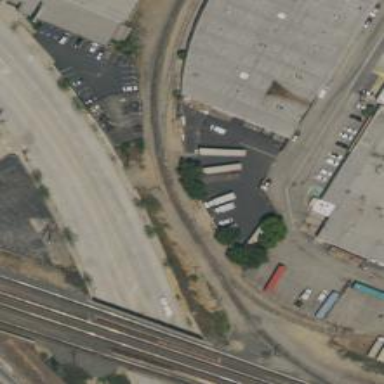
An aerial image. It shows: Rail spur service.